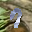
Label: 7